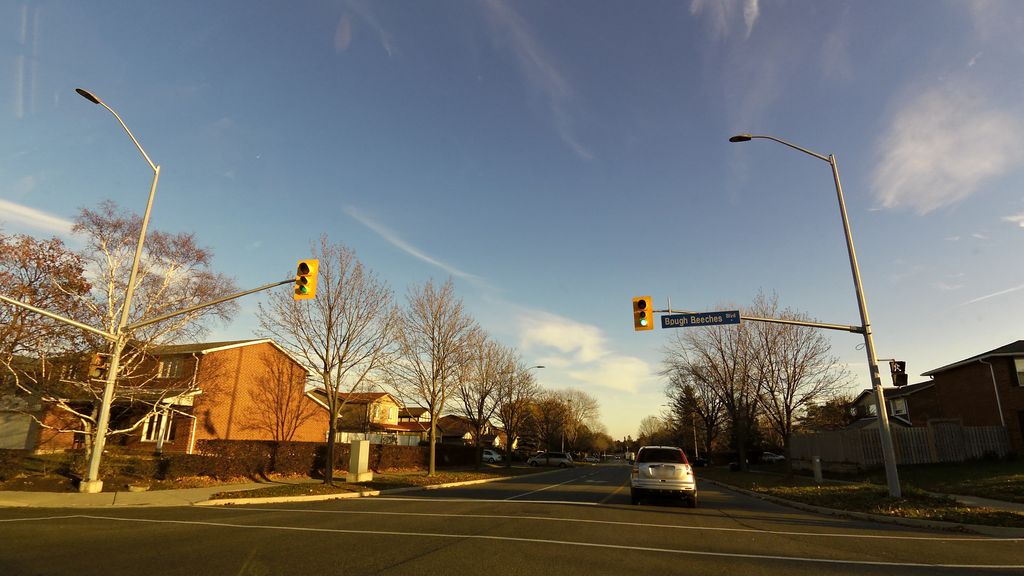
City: toronto